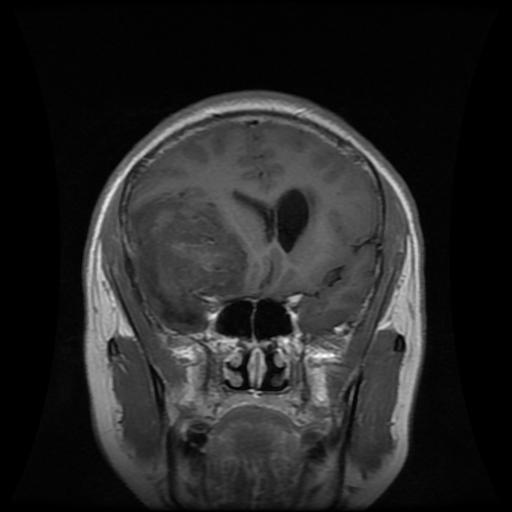
Label: glioma